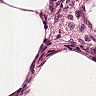
Metastatic tissue present: no